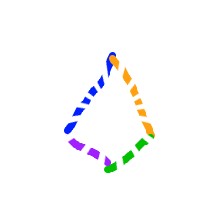
Shape: kite